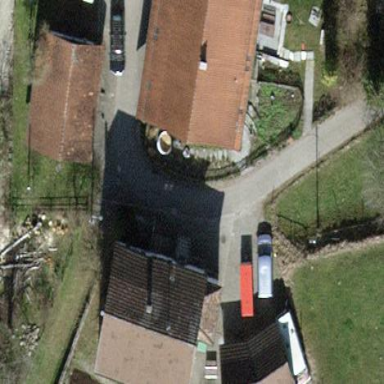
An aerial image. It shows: Detached building with gabled roof.